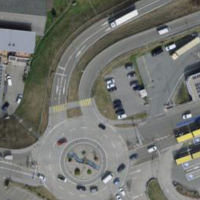
EUNIS habitat code: 57
Species observed at this site:
Ruspolia nitidula